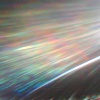
Label: sunburn